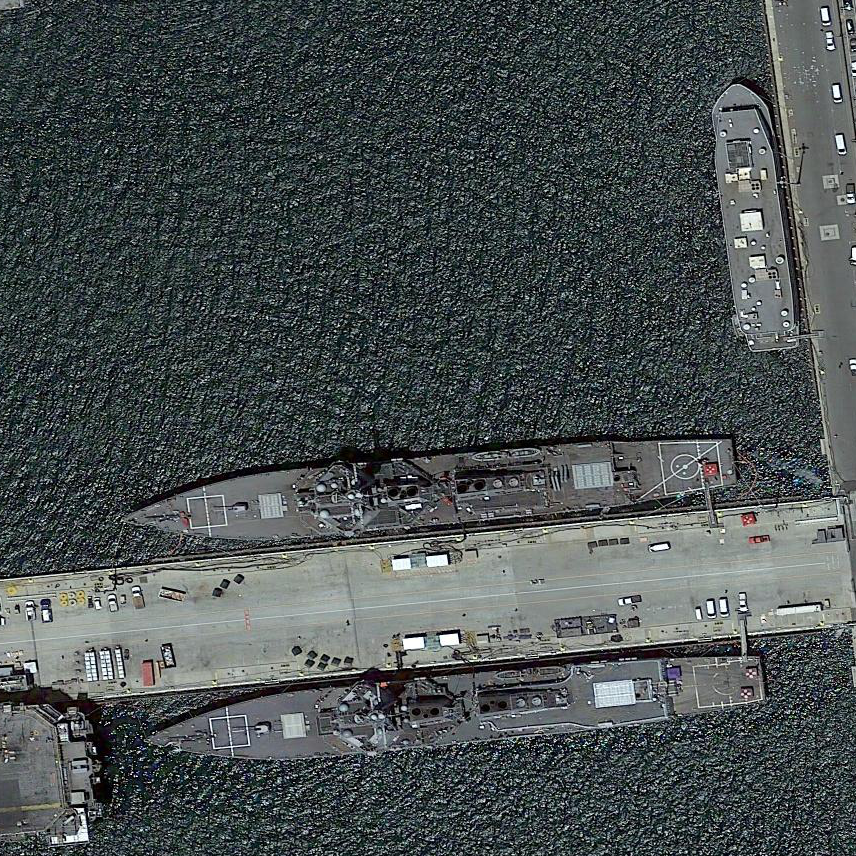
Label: destroyer